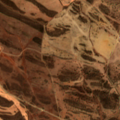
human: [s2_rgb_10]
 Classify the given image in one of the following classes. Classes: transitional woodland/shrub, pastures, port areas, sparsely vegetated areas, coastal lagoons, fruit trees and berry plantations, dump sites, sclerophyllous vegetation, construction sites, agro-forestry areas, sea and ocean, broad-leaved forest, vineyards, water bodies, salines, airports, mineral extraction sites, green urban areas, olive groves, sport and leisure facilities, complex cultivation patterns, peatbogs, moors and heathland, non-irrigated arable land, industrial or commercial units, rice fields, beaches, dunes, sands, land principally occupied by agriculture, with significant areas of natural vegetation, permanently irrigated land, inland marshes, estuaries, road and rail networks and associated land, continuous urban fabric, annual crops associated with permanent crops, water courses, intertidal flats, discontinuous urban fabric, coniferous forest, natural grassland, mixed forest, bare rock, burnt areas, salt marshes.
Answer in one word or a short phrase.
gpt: land principally occupied by agriculture, with significant areas of natural vegetation, agro-forestry areas